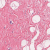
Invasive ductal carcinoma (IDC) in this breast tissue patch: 0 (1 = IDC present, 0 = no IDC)